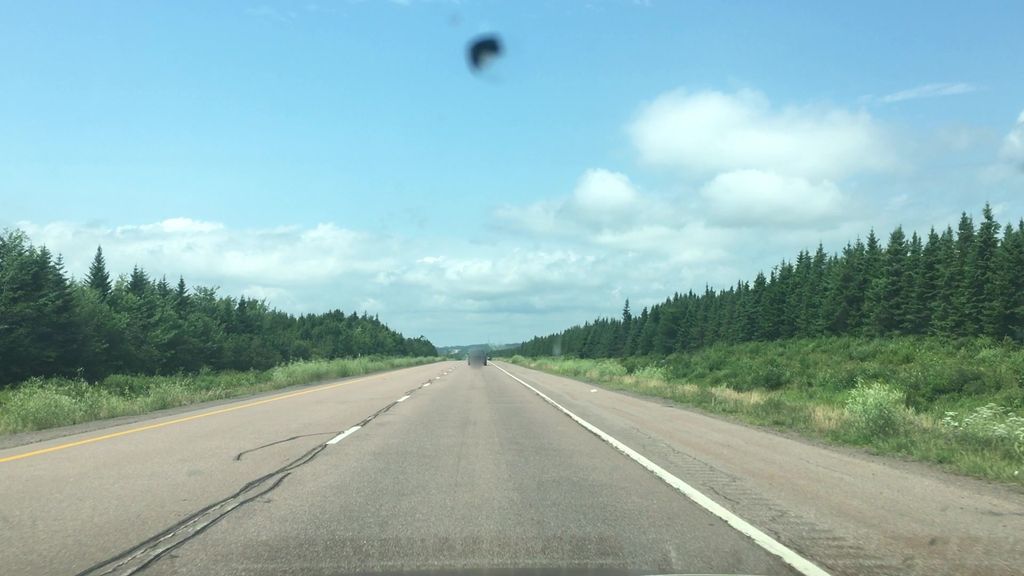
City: charlottetown